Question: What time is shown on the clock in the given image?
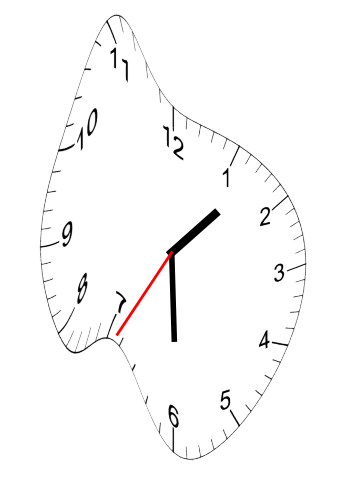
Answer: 01:29:35